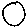
Label: circle